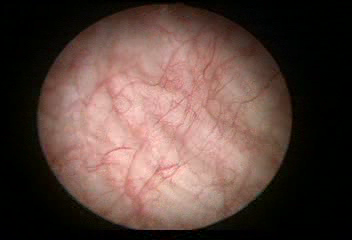
Modality: WLC
Class: Normal mucosa
Bladder cancer association: No